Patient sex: M
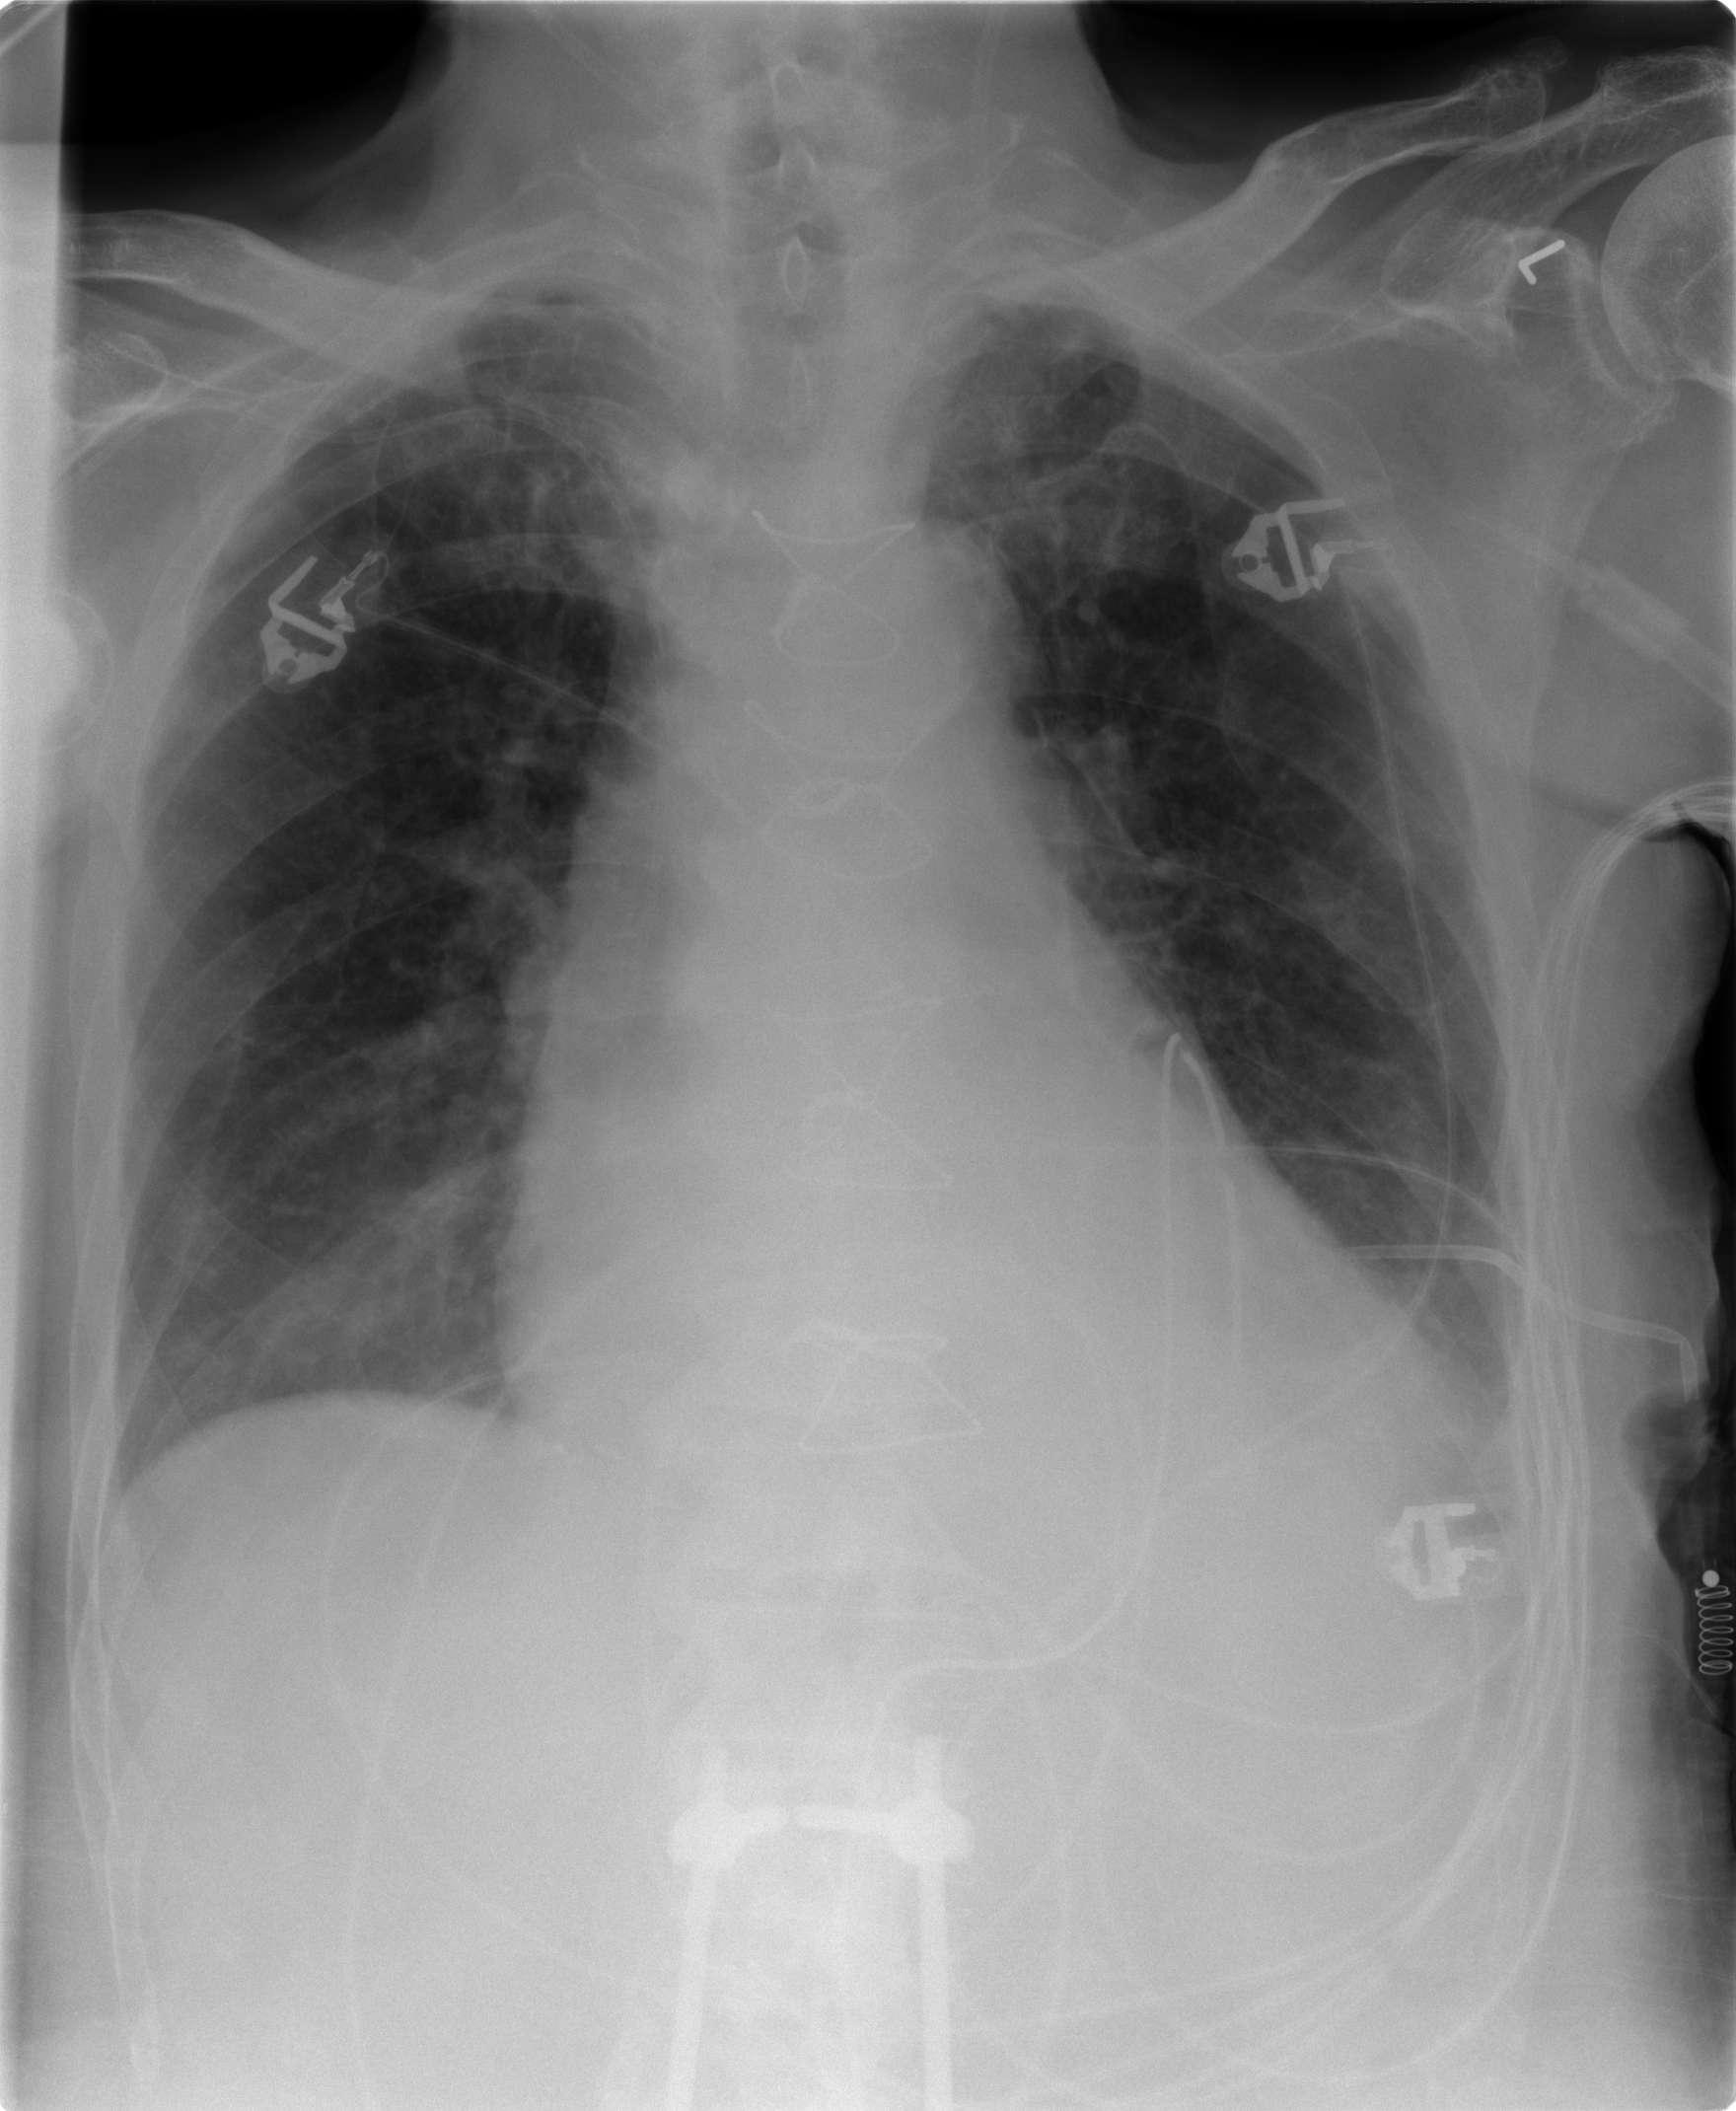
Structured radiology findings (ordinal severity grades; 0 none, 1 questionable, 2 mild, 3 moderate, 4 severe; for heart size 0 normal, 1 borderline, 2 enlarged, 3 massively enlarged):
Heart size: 2
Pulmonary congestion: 1
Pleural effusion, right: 0
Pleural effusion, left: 1
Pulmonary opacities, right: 0
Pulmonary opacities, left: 0
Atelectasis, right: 1
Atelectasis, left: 1